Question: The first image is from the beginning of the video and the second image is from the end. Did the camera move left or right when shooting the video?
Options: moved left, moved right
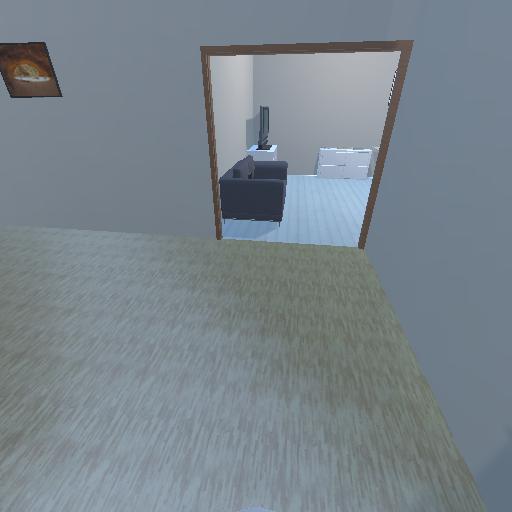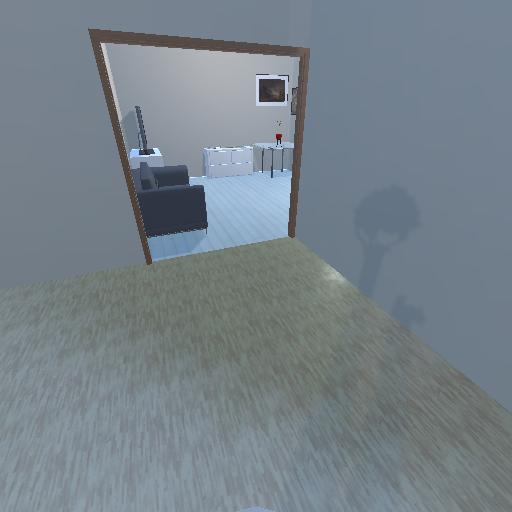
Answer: moved left